八年级 · 解析几何
“构造图形解题”, 它的应用十分广泛, 特别是有些技巧性很强的题目, 如果不能发现题目中所隐含的几何意义, 而用通常的代数方法去思考, 经常让我们手足无措, 难以下手, 这时, 如果能转换思维, 发现题目中隐含的几何条件, 通过构造适合的几何图形, 将会得到事半功倍的效果,下面介绍两则实例:

实例一: 1876 年, 美国总统伽非尔德利用实例一图证明了勾股定理: 由 $S_{\text {四边形 } A B C D}=S_{\triangle A B C}+$ $S_{\triangle A D E}+S_{\triangle A B E}$ 得: $\frac{1}{2}(a+b)^{2}=2 \times \frac{1}{2} a b+\frac{1}{2} c^{2}$, 化简得: $a^{2}+b^{2}=c^{2}$.实例二: 欧几里得的 《几何原本》记载, 关于 $x$ 的方程 $x^{2}+a x=b^{2}$ 的图解法是: 画 $R t \triangle A B C$,
使 $\angle A C B=90^{\circ}, B C=\frac{a}{2}, A C=|b|$, 再在斜边 $A B$ 上截取 $B D=\frac{a}{2}$, 则 $A D$ 的长就是该方程的一个正根(如实例二图).

请根据以上阅读材料回答下面的问题:

(1)如图 1, 请利用图形中面积的等量关系, 写出甲图要证明的数学公式是 , 乙图要证明的数学公式是 \$ \qquad \$ , 体现的数学思想是 \$ \qquad \$ ;

(2)如图 2, 若 2 和 -8 是关于 $x$ 的方程 $x^{2}+a x=b^{2}$ 的两个根, 按照实例二的方式构造 $R t \triangle A B C$,连接 $C D$, 求 $C D$ 的长;

(3)若 $x, y, z$ 都为正数, 且 $x^{2}+y^{2}=z^{2}$, 请用构造图形的方法求 $\frac{x+y}{z}$ 的最大值.

甲

图1

实例二图

图2
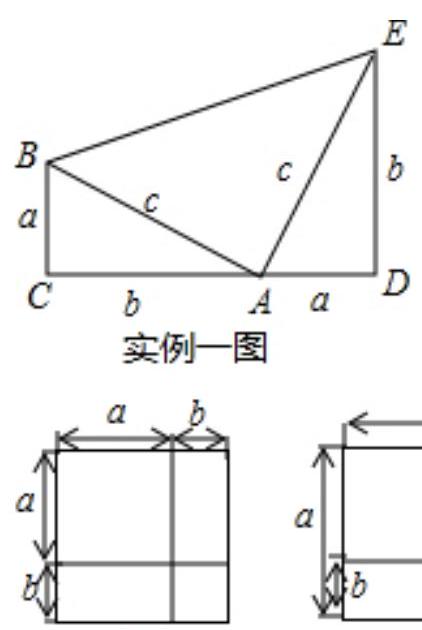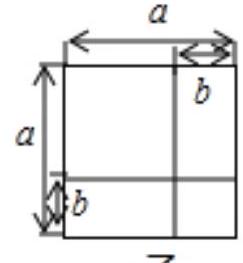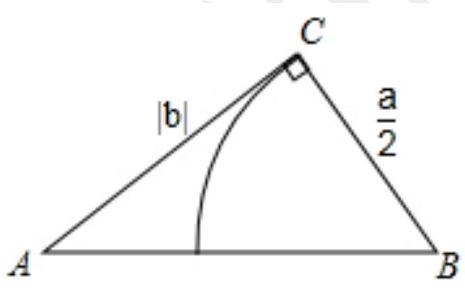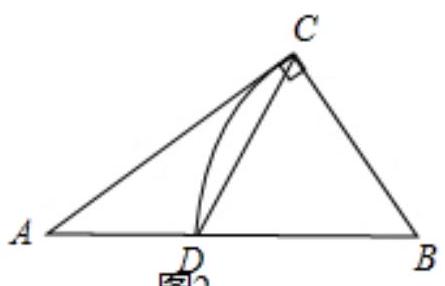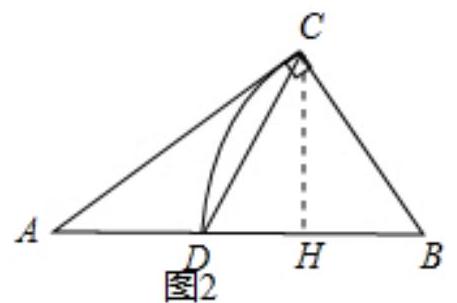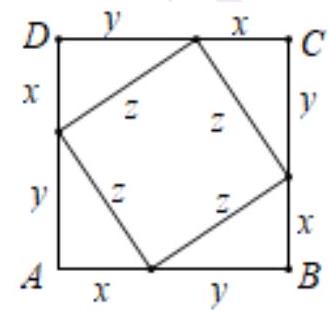
答案: (1)完全平方公式, 平方差公式, 数形结合 ;

(2)如图 2 中, 作 $C H \perp A B$ 于 $H$.

由题意, $A D=2, B C=B D=3, A C=4$,

$\because \frac{1}{2} \cdot A C \cdot B C=\frac{1}{2} \cdot A B \cdot C H$,

$\therefore C H=\frac{12}{5}$,

$\therefore B H=\sqrt{B C^{2}-C H^{2}}=\frac{9}{5}$,

$\therefore D H=B D-B H=\frac{6}{5}$,

$\therefore C D=\sqrt{C H^{2}+D H^{2}}=\frac{6 \sqrt{5}}{5}$.

(3)如图 3 中, 用 4 个全等的直角三角形(直角边分别为 $x, y$, 斜边为 $z$ ), 拼如图正方形.

当 $x+y$ 是定值时, $z$ 最小的时候, $\frac{x+y}{z}$ 定值最小,

易知当小正方形的顶点是大正方形的中点时, $z$ 的值最小, 此时 $x=y, z=\sqrt{2} x$,

$\therefore \frac{x+y}{z}$ 最大值 $=\frac{x+x}{\sqrt{2} x}=\sqrt{2}$.